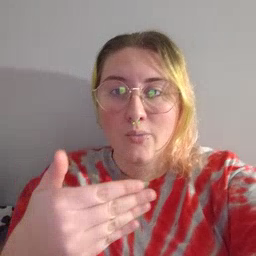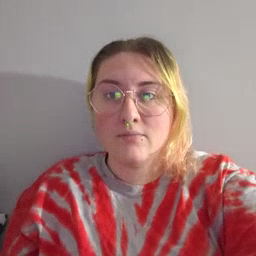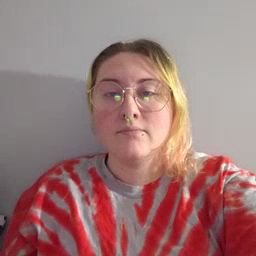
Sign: room